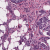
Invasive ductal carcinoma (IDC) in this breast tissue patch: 1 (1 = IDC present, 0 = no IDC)